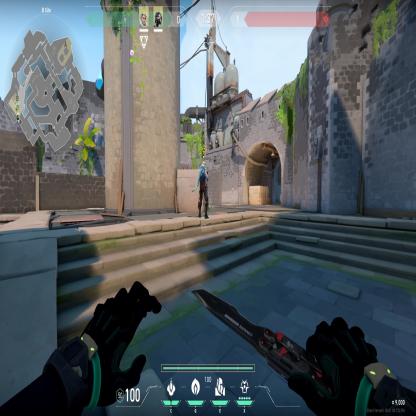
Label: teammate